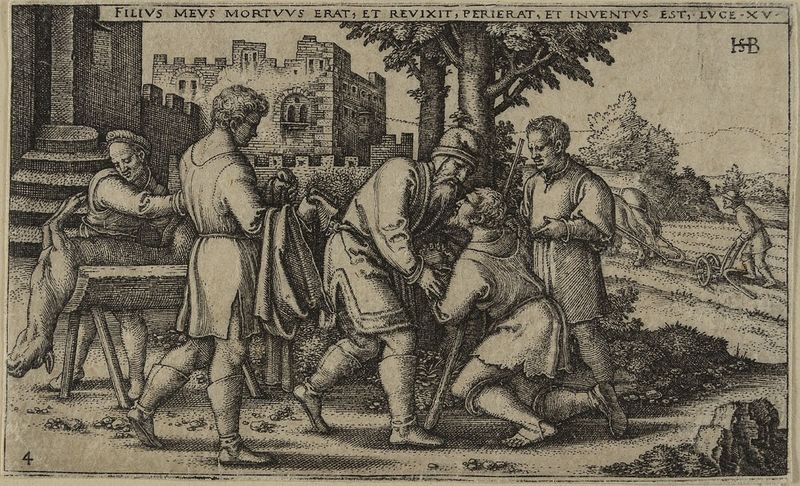
Titel: Der verlorene Sohn kehrt zurück, Blatt 4 aus der Folge des verlorenen Sohnes
Künstler: Hans Sebald Beham
Standort: Hamburg
Institution: Museum für Kunst und Gewerbe Hamburg
Schlagwörter: baum, bäume, landschaft, menschen, männer, schwarz, haus, schloss, tier, leute, neues testament, feld, natur, vater, renaissance, esel, schrift, papier, acker, grafik, graphik, soldaten, bauer, fotografie, photographie, schlachten, burg, abschied, druck, druckgraphik, druckgrafik, radierung, stich, stiefel, ritter, begegnung, kupferstich, pflügen, sohn, bruder, lukas, gleichnis, schlchten, wiederkehr, reproduktionen, druckerzeugnisse, brüder, ornamentstich, sünder, rückkehr